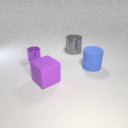
small purple metal cylinder to the left of large blue rubber cylinder